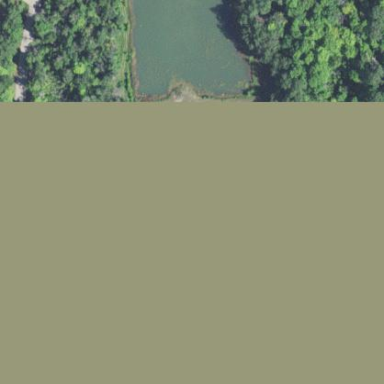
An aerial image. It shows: Peaceful pond surrounded by nature.